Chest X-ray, AP view. Patient: 58 years old, sex F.
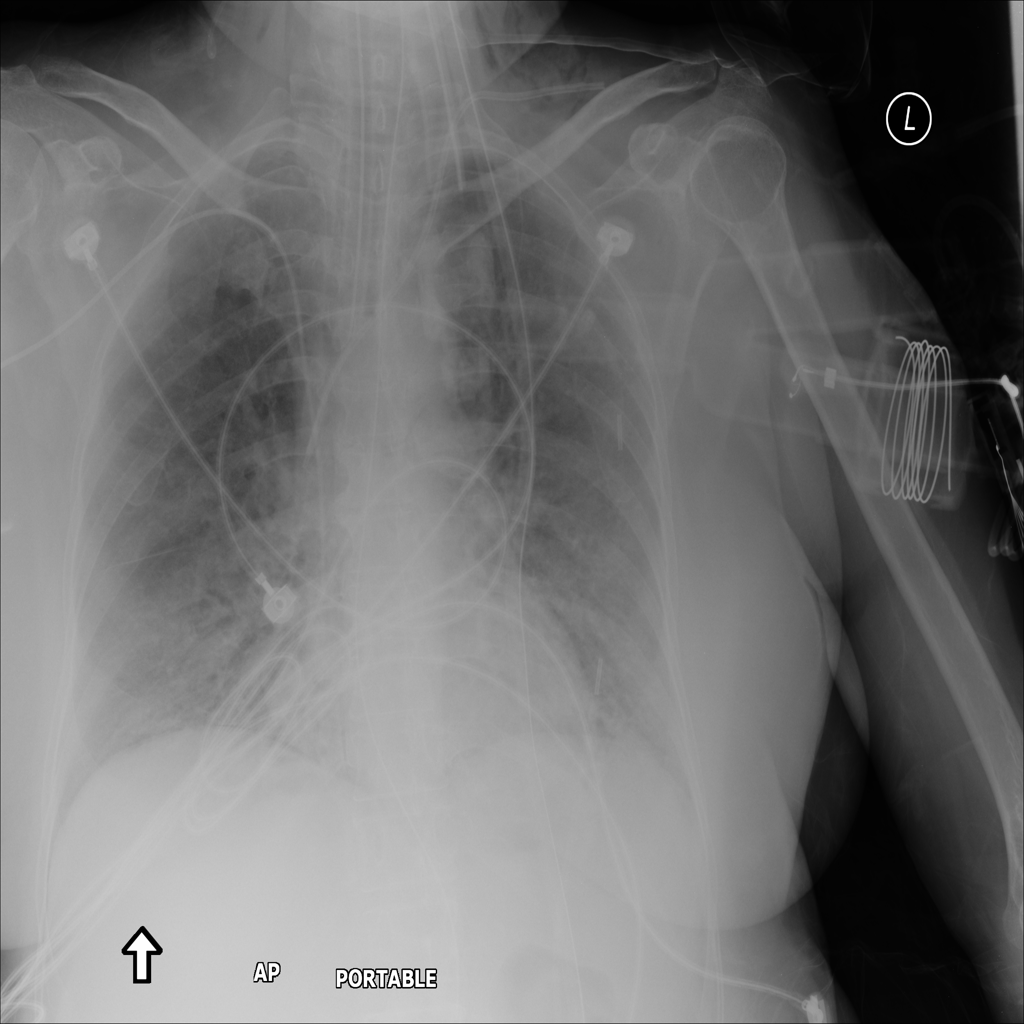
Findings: No Finding